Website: lowes
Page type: review-order
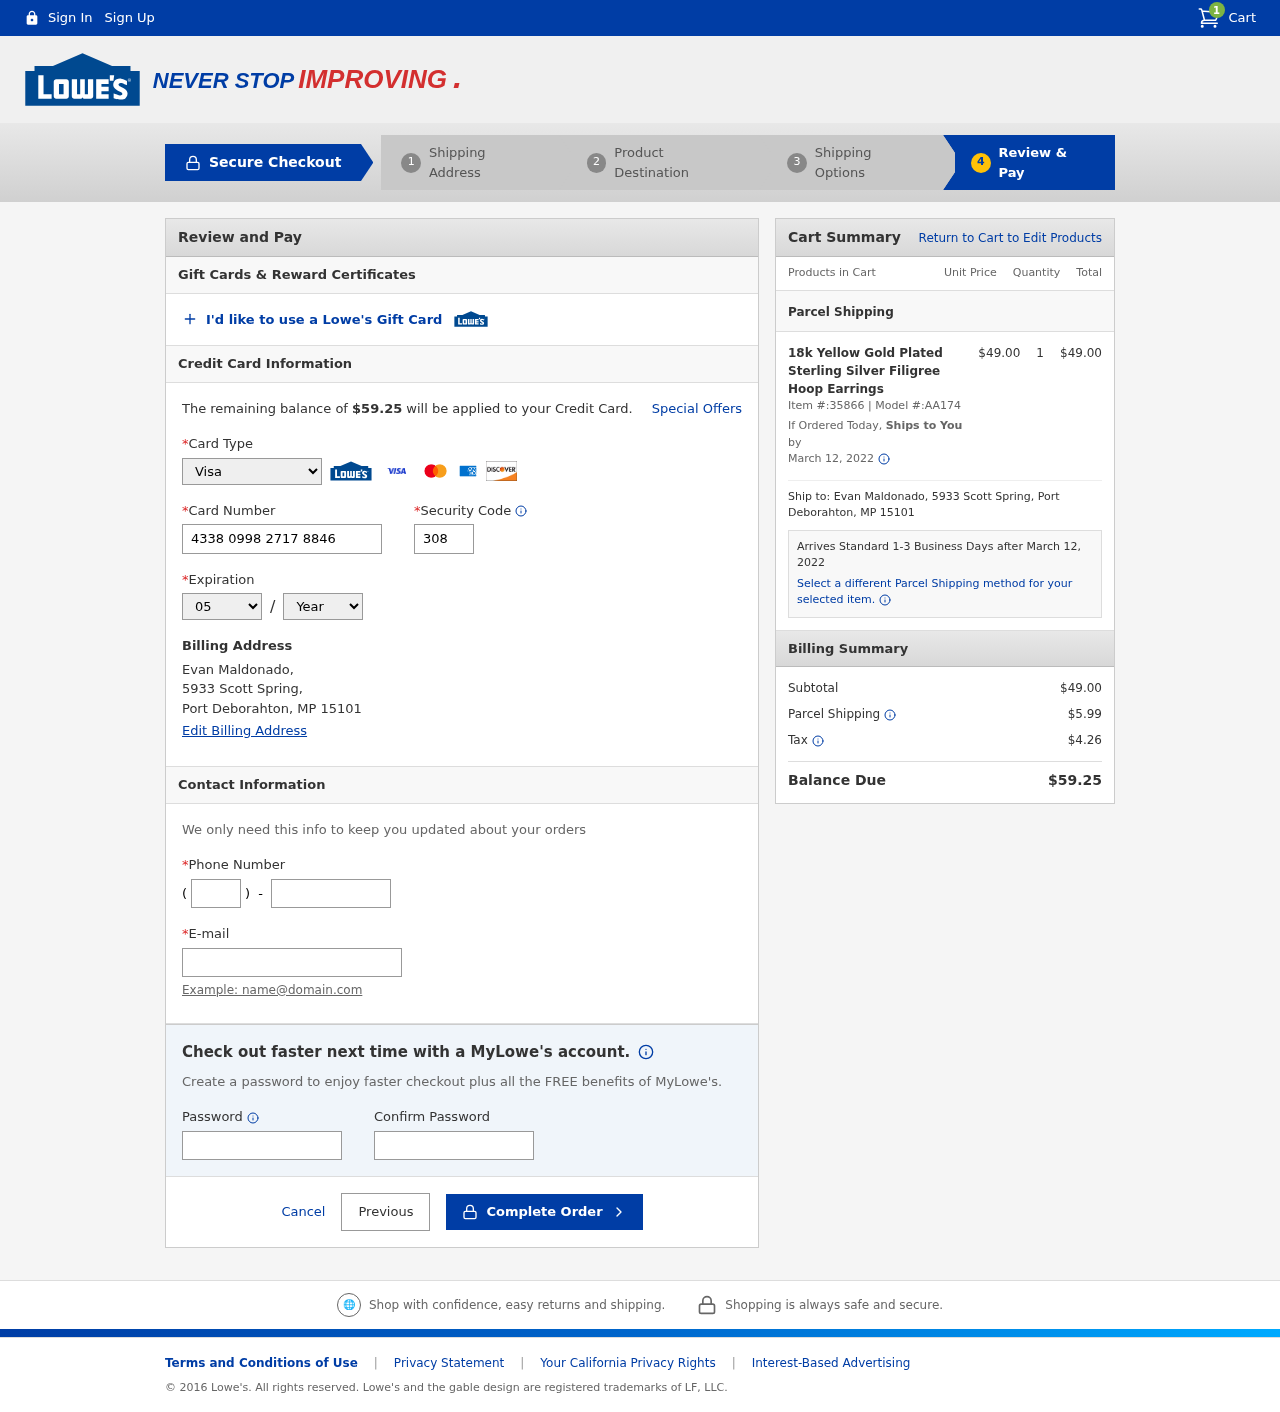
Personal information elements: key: PII_CARD_CVV
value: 308
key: PII_CARD_EXPIRY_MONTH
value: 05
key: PII_CARD_EXPIRY_YEAR
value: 29
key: PII_CARD_NUMBER
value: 4338 0998 2717 8846
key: PII_CARD_TYPE
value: Visa
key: PII_CITY
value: Port Deborahton
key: PII_EMAIL
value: emaldonado@yahoo.com
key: PII_FULLNAME
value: Evan Maldonado,
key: PII_PHONE
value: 4446859112
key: PII_PHONE_AREA
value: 444
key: PII_POSTCODE
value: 15101
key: PII_STATE_ABBR
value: MP
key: PII_STREET
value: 5933 Scott Spring
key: PII_STREET
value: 5933 Scott Spring,
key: PII_FULLNAME2
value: Evan Maldonado
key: PII_STATE
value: MP
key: PII_POSTCODE_FULL
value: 15101
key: PII_CITY_STATE
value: Port Deborahton, MP
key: PII_CITY_STATE_ZIP
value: Port Deborahton, MP 15101
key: PII_POSTCODE_NUMERIC
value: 15101
Product elements: key: PRODUCT1_NAME
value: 18k Yellow Gold Plated Sterling Silver Filigree Hoop Earrings
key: PRODUCT1_PRICE
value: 49
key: PRODUCT1_QUANTITY
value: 1
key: PRODUCT1_ITEM_NUMBER
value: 35866
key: PRODUCT1_MODEL_NUMBER
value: AA174
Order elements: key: ORDER_NUM_ITEMS
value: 1
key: ORDER_TOTAL
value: $59.25
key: ORDER_SHIPPING_DATE
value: March 12, 2022
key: ORDER_SUBTOTAL
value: $49.00
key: ORDER_SHIPPING_DATE2
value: March 12, 2022
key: ORDER_SUBTOTAL2
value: $49.00
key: ORDER_SHIPPING_COST
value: $5.99
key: ORDER_TAX
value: $4.26